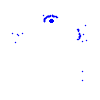
Particle: pion